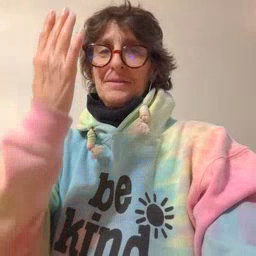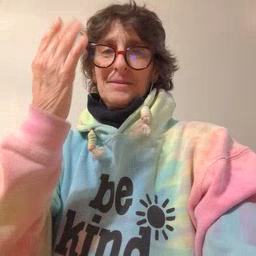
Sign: mitten